Chest X-ray:
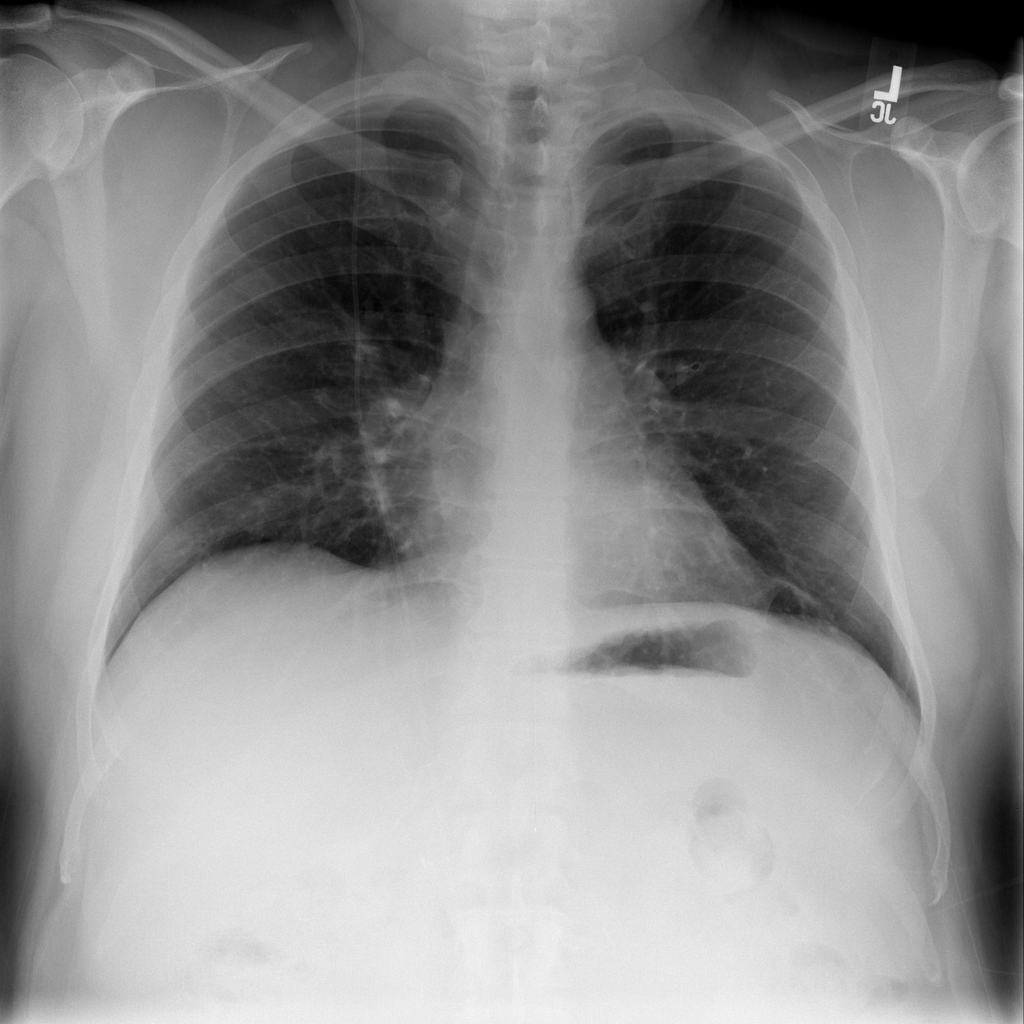
Findings: Fibrosis
No abnormal finding: no